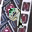
Label: 9